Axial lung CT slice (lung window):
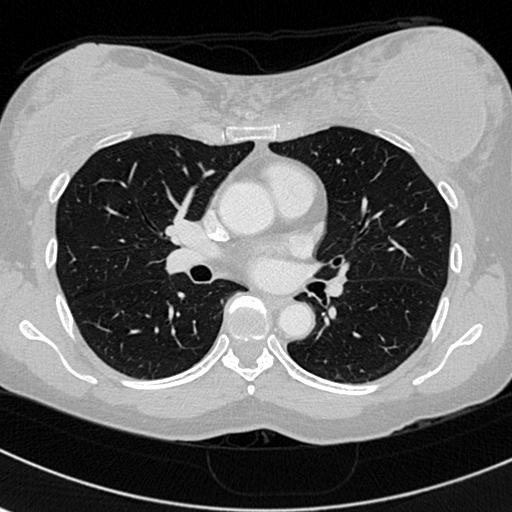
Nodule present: no